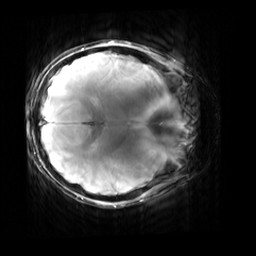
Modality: T2starw
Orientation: axial
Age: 20
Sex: female
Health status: healthy
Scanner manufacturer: siemens
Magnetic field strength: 3 T
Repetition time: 0.7 s
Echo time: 0.02 s